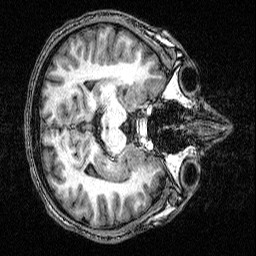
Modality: T1w
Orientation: axial
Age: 26
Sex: male
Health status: healthy
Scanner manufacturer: siemens
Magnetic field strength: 3 T
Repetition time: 2.5 s
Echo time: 0.00393 s